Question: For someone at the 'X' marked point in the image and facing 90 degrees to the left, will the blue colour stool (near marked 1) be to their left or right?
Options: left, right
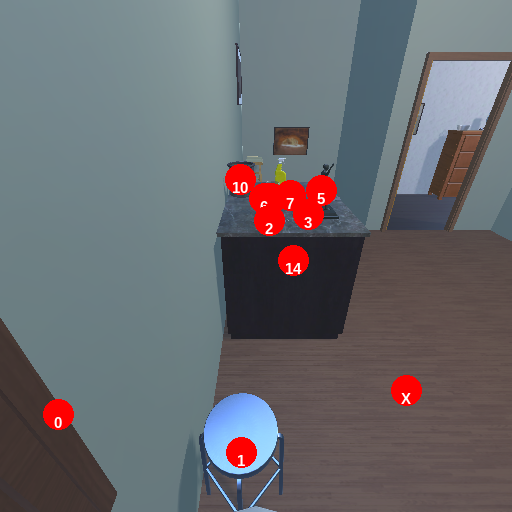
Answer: left